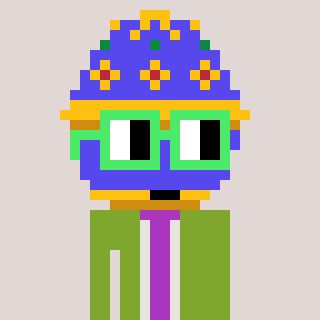
a pixel art character with square light green glasses, a faberge-shaped head and a slimegreen-colored body on a warm background